Question: I want to get Joomla menu description in mod_menu/default.php .
How can i get it to modify?

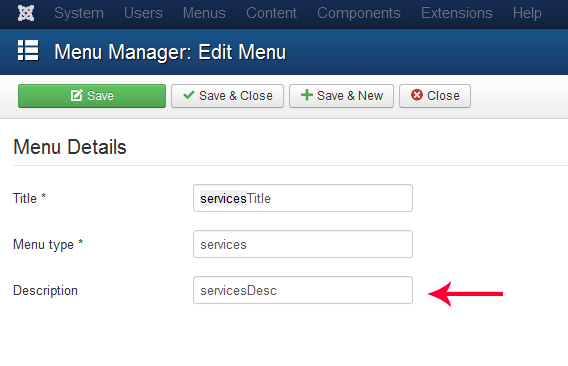
Answer: You can query the database from your module to get the Menu Description of your desired menu:
The code will look like:
'''
$db = JFactory::getDbo();
$query = $db->getQuery( true );
$query->select( 'description' )
->from( '#__menu_types' )
->where( 'id = '{your menu item id, e.g. 1}' );
$db->setQuery( $query );
$description = $db->loadResult();
'''